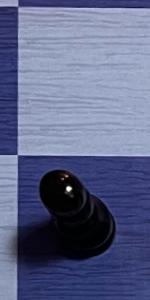
Label: Pawn_Black